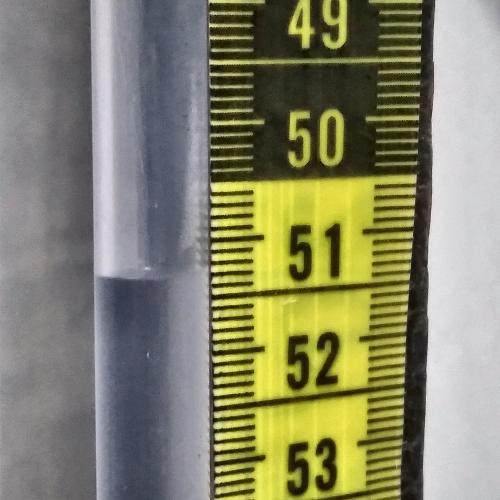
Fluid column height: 51.3 cm